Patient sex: F
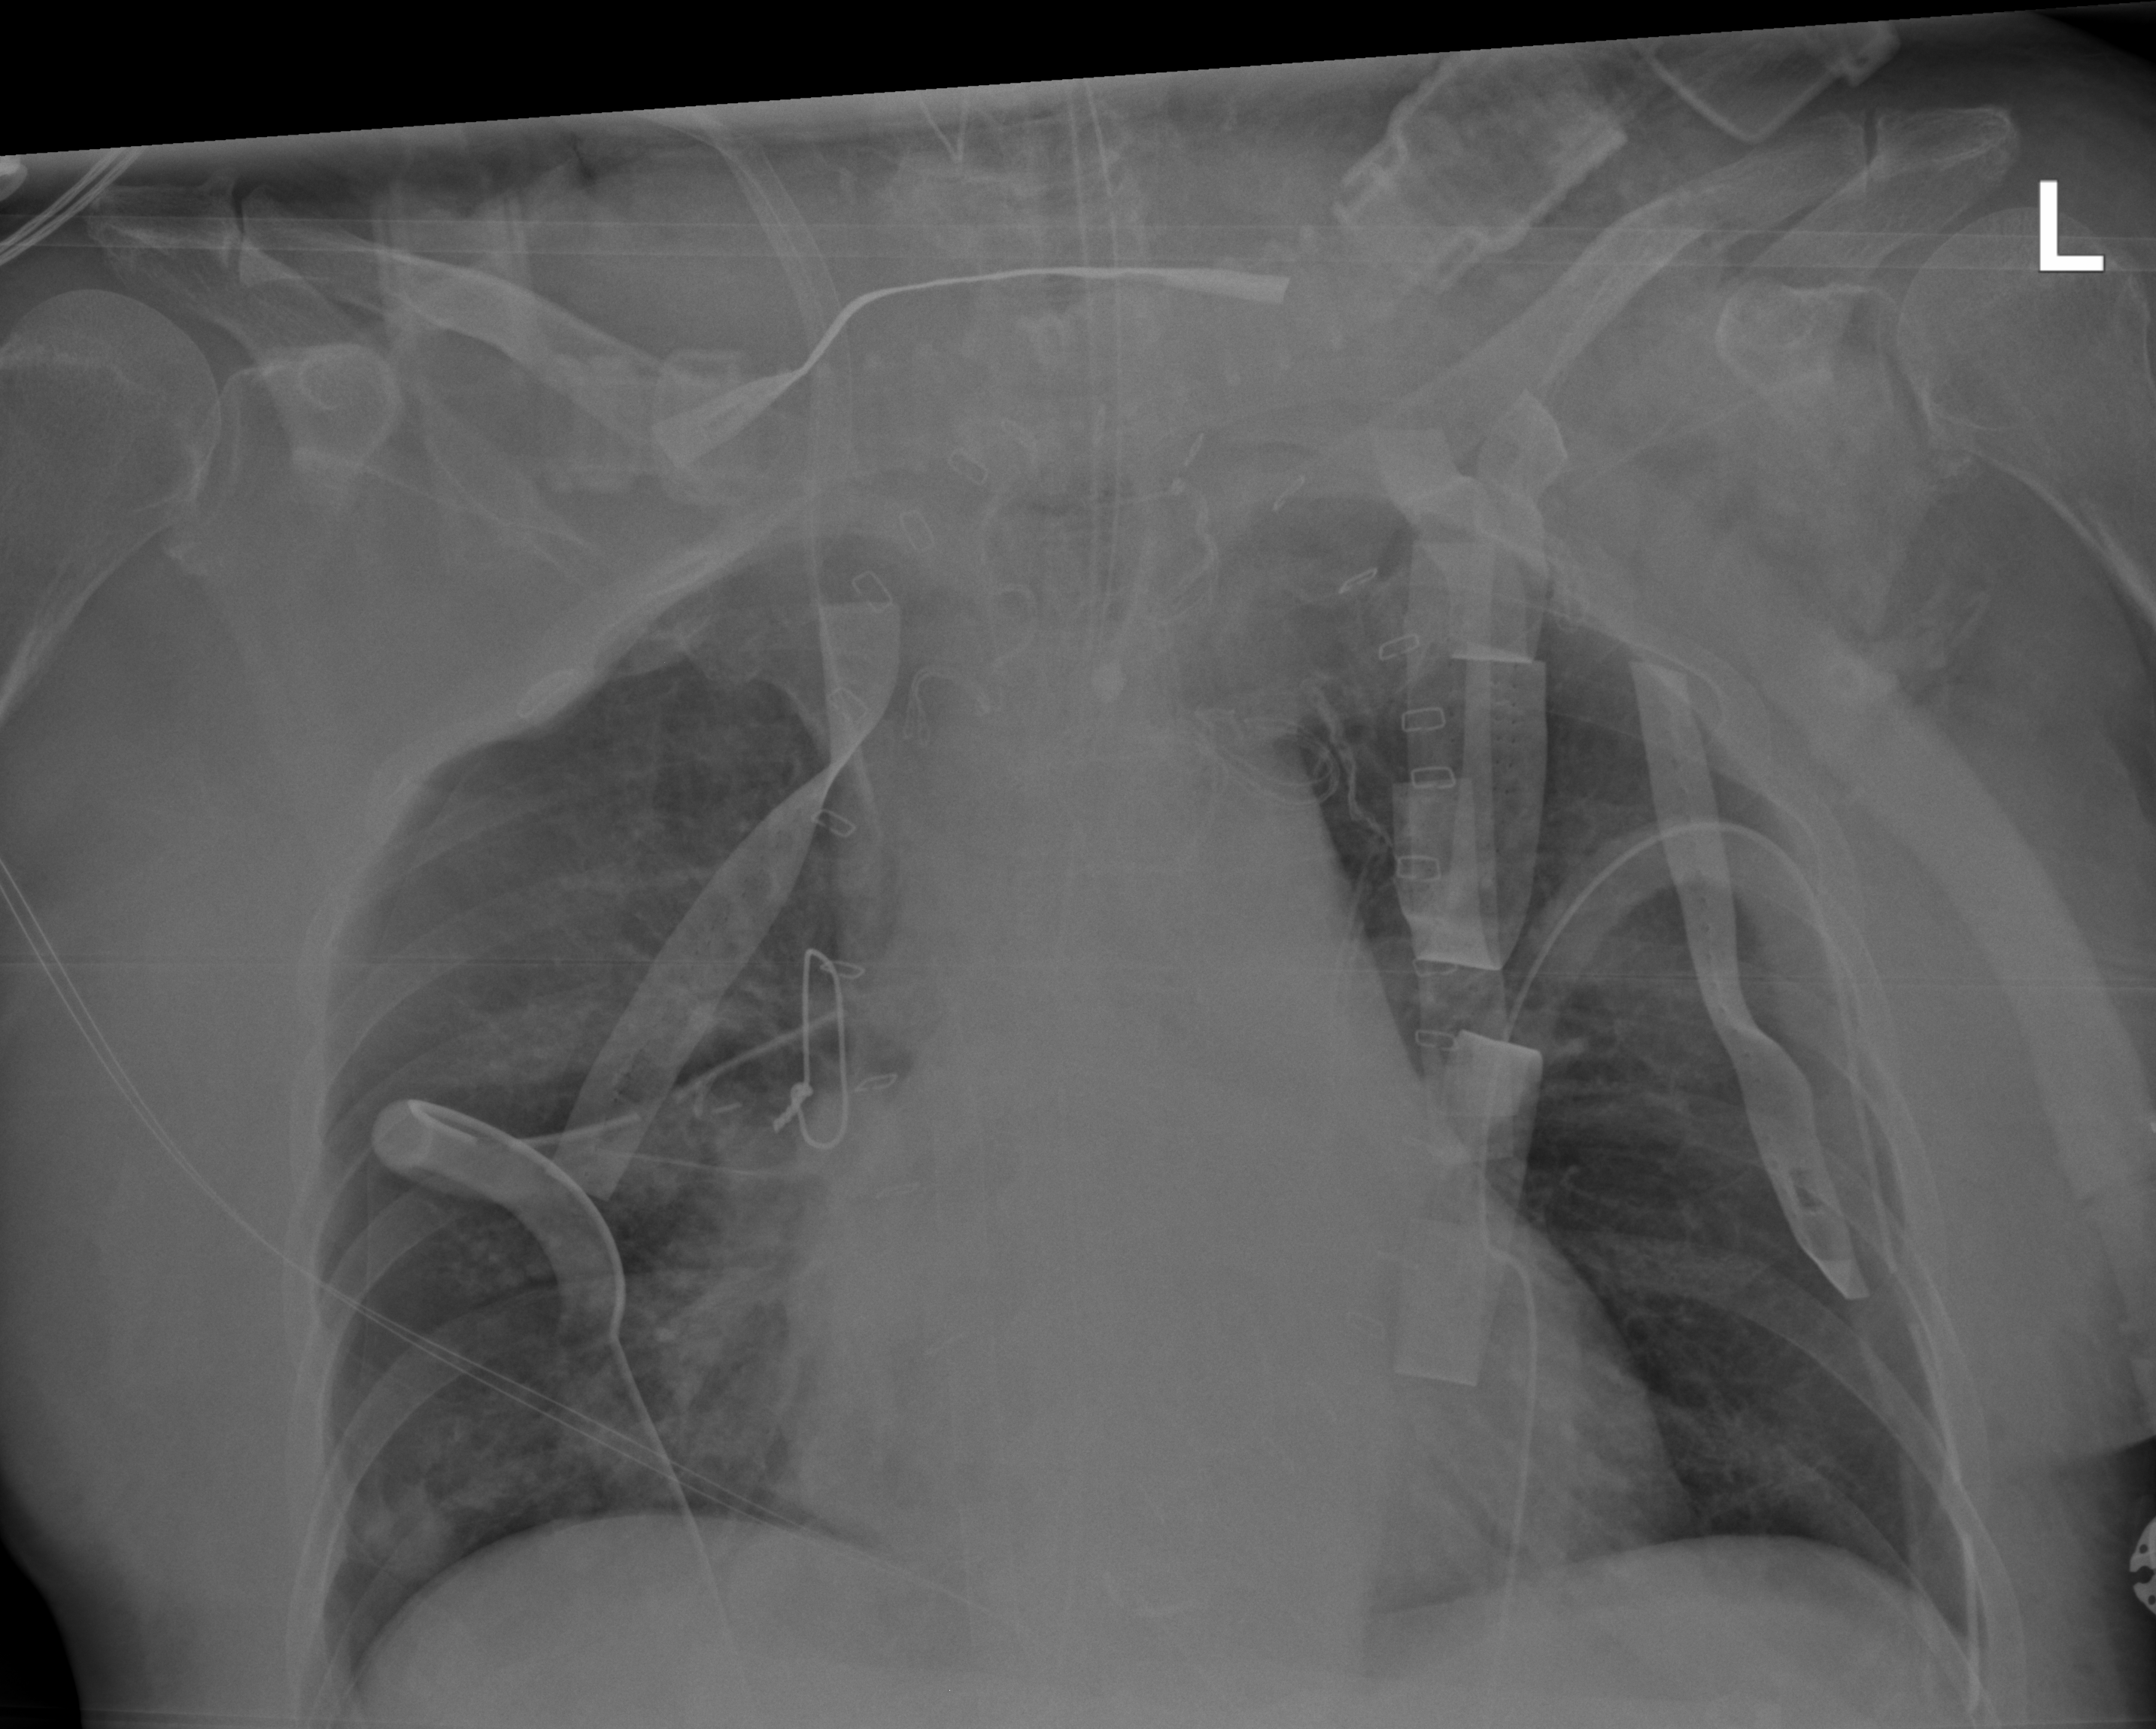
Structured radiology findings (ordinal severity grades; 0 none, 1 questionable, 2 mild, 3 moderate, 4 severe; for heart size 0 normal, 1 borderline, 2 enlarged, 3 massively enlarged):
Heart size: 0
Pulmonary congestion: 2
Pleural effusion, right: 0
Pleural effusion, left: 0
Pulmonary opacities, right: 0
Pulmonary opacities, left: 2
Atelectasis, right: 3
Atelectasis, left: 2